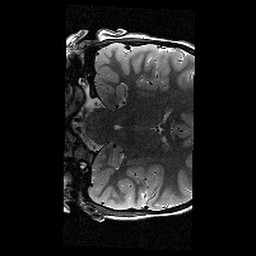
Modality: T2w
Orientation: coronal
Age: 9
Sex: female
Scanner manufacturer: siemens
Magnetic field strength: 3 T
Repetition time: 9.23 s
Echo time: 0.067 s